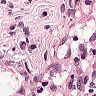
Metastatic tissue present: no